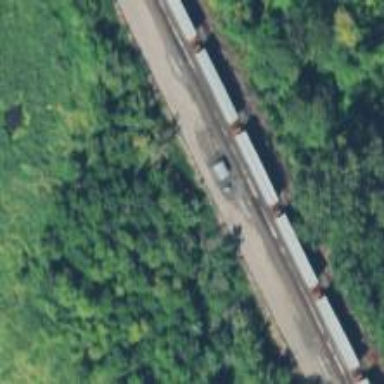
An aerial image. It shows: Railroad crossover.